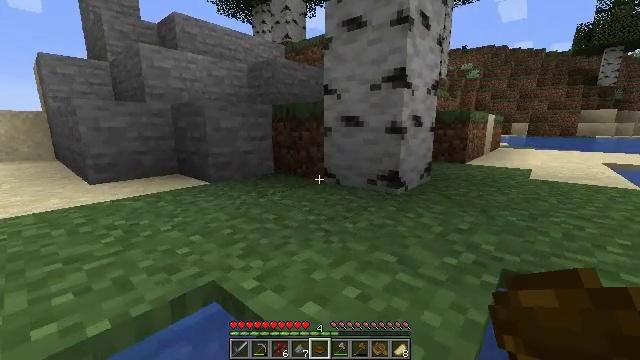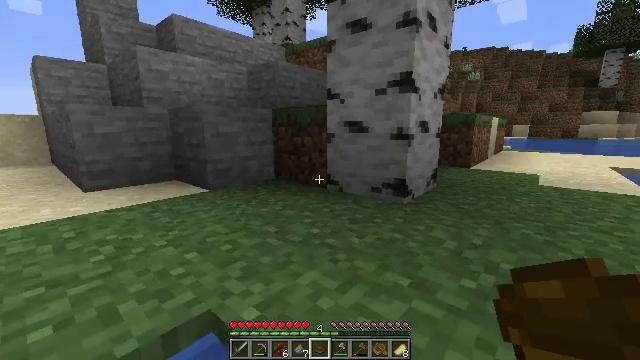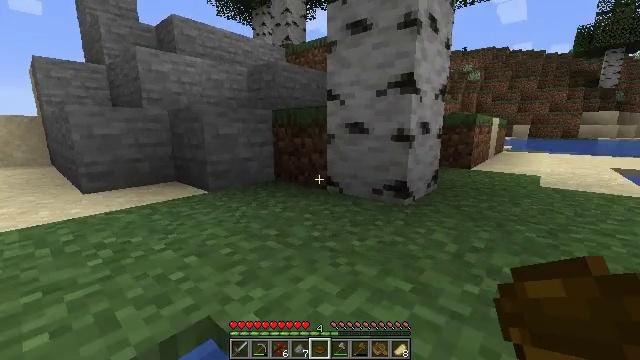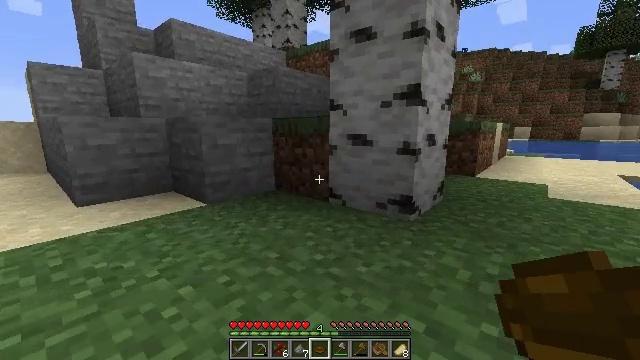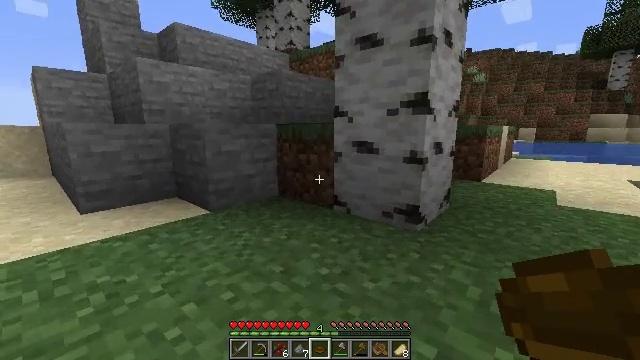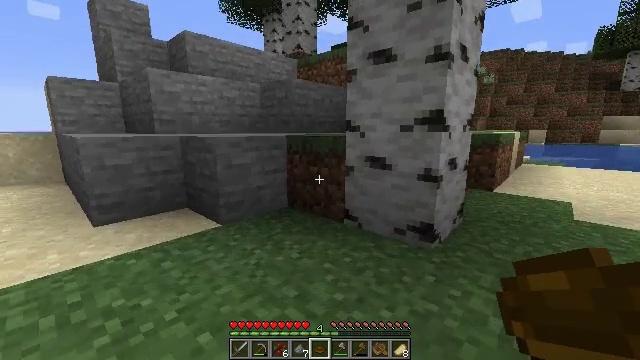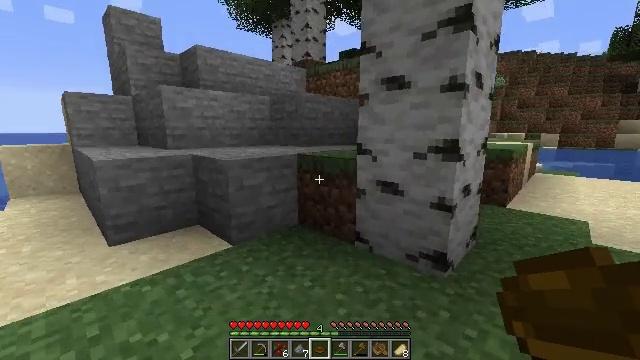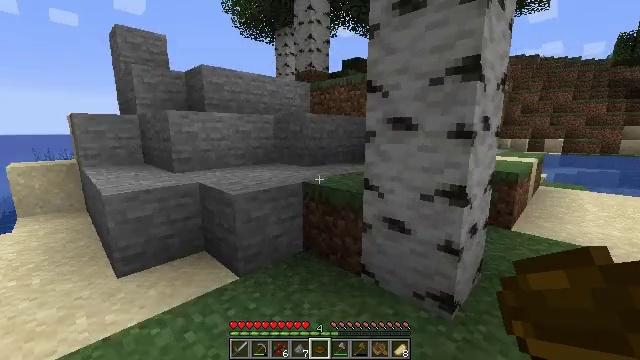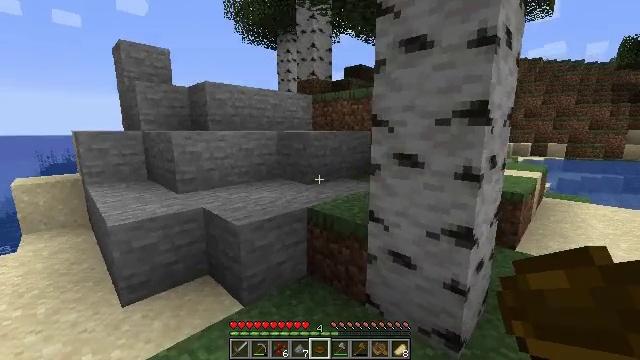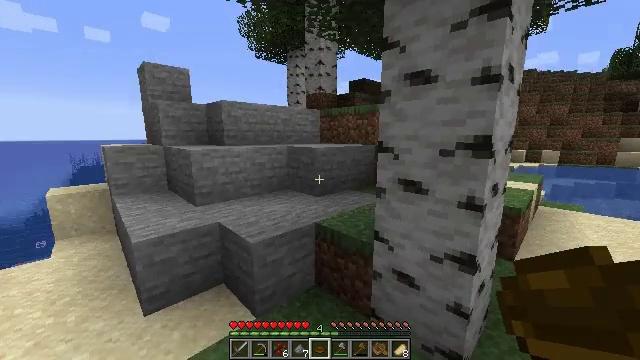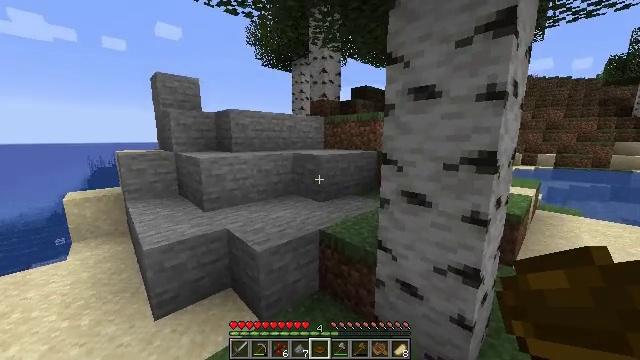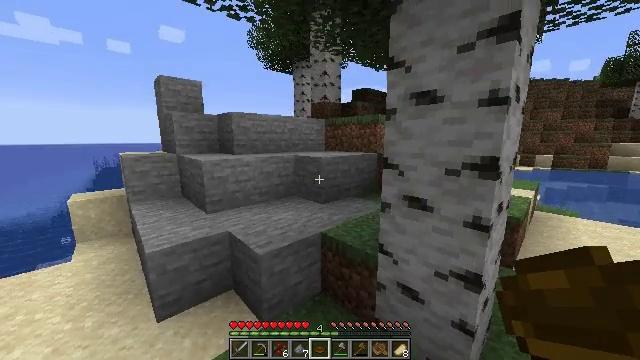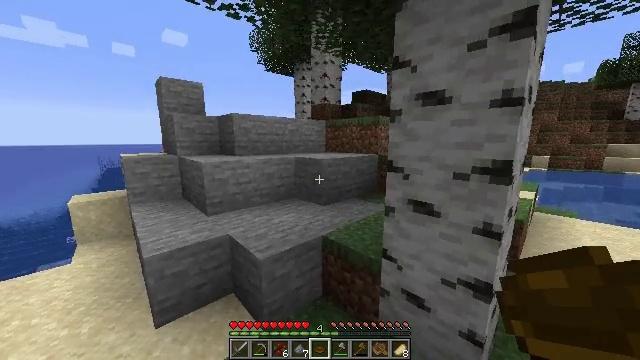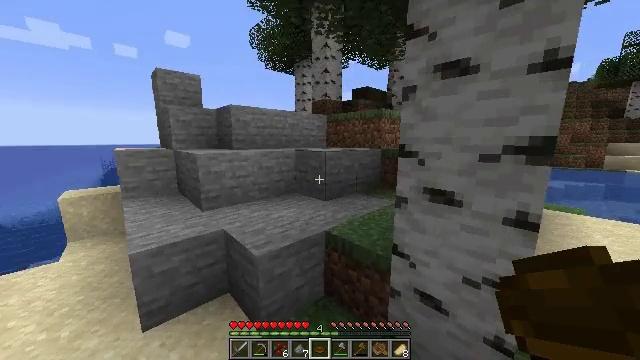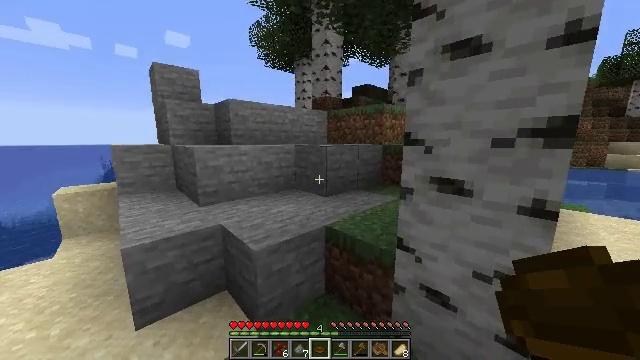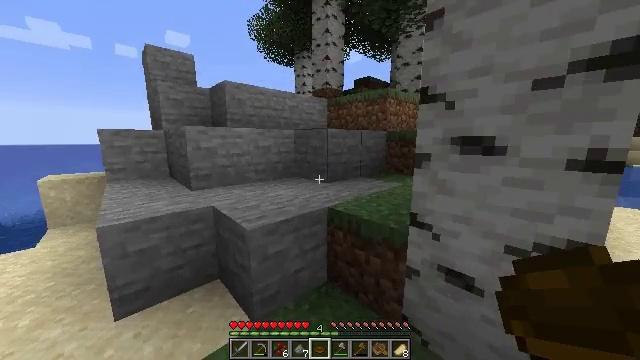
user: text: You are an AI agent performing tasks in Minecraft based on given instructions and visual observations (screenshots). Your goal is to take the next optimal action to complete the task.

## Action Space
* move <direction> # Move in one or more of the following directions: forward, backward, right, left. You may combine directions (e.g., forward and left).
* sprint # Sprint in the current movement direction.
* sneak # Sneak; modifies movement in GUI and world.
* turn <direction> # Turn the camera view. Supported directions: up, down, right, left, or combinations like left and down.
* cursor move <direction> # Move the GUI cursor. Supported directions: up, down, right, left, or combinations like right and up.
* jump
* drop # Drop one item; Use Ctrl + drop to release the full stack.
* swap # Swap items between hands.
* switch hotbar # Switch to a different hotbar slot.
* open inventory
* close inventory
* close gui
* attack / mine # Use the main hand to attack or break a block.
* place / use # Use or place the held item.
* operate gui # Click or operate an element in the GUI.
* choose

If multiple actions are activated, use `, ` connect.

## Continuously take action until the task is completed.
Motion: motion action
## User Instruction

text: Remove a bowl from the inventory.
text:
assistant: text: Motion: move forward, sprint, jump
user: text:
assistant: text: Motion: move forward, sprint, jump
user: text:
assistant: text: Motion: move forward, sprint, jump
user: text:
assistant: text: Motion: move forward, sprint, jump
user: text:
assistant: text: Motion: move forward, sprint, turn left, jump
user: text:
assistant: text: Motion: move forward, sprint, turn left, jump
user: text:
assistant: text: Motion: move forward, sprint, jump
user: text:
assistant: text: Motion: move forward, sprint, jump
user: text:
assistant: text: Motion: move forward, sprint, turn left, jump
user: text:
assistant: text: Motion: move forward, sprint, jump
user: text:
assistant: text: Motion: move forward, sprint, jump
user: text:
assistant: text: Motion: move forward, sprint, jump
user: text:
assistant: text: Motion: move forward, sprint, jump
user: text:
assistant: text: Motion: move forward, sprint, jump
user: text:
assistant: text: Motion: move forward, sprint
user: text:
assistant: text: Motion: move forward, sprint
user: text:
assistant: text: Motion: move forward, sprint
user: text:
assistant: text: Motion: move forward, sprint
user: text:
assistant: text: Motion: move forward, sprint
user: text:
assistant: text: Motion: move forward, sprint, jump
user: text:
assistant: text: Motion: move forward, sprint, jump
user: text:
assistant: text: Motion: move forward, sprint, jump
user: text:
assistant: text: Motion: move forward, sprint, jump
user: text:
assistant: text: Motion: move forward, sprint
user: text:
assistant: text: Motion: move forward, sprint
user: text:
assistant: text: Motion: move forward, sprint
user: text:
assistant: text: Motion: move forward, sprint
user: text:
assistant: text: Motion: move forward, sprint
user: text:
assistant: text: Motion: move forward, sprint, jump
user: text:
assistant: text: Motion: move forward, sprint, jump